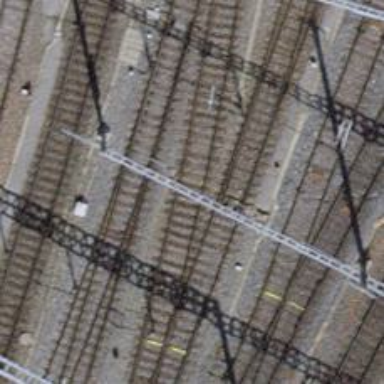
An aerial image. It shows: Siding railway track with electrified contact line.